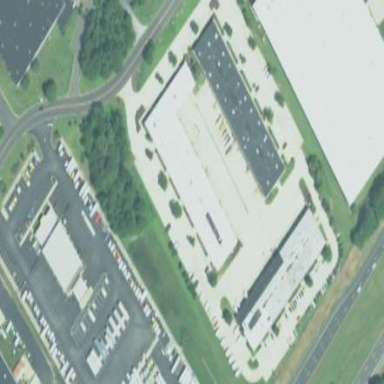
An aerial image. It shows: Warehouse building.